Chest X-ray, AP view. Patient: 51 years old, sex F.
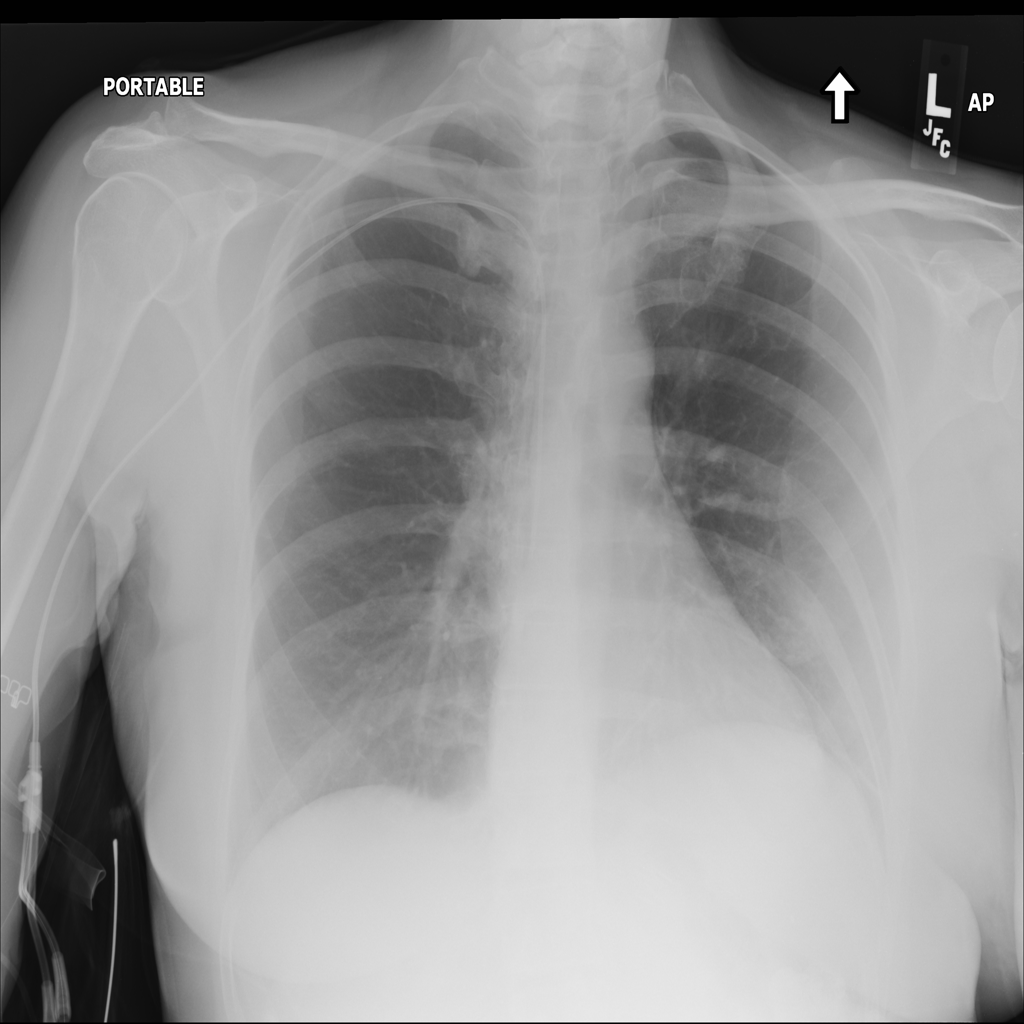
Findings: Atelectasis